Interaction volume radius: 5 \u00c5
Interaction volume height: 15 \u00c5
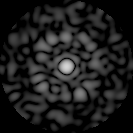
Disorder parameter: 0.8239